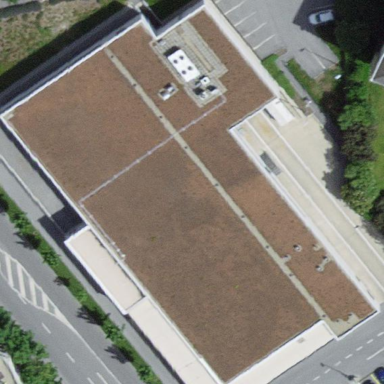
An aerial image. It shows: Supermarket building.